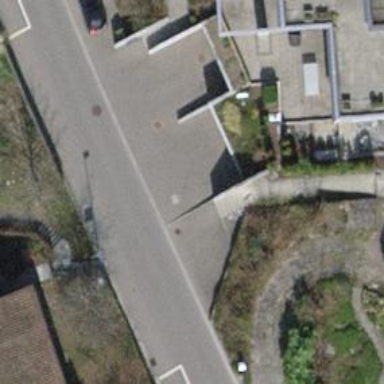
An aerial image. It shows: Set of steps on the road.